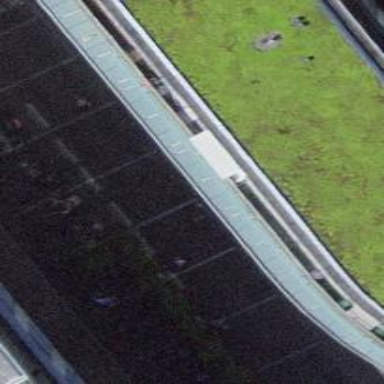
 serving as platform for public transportation."